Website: lowes
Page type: review-order
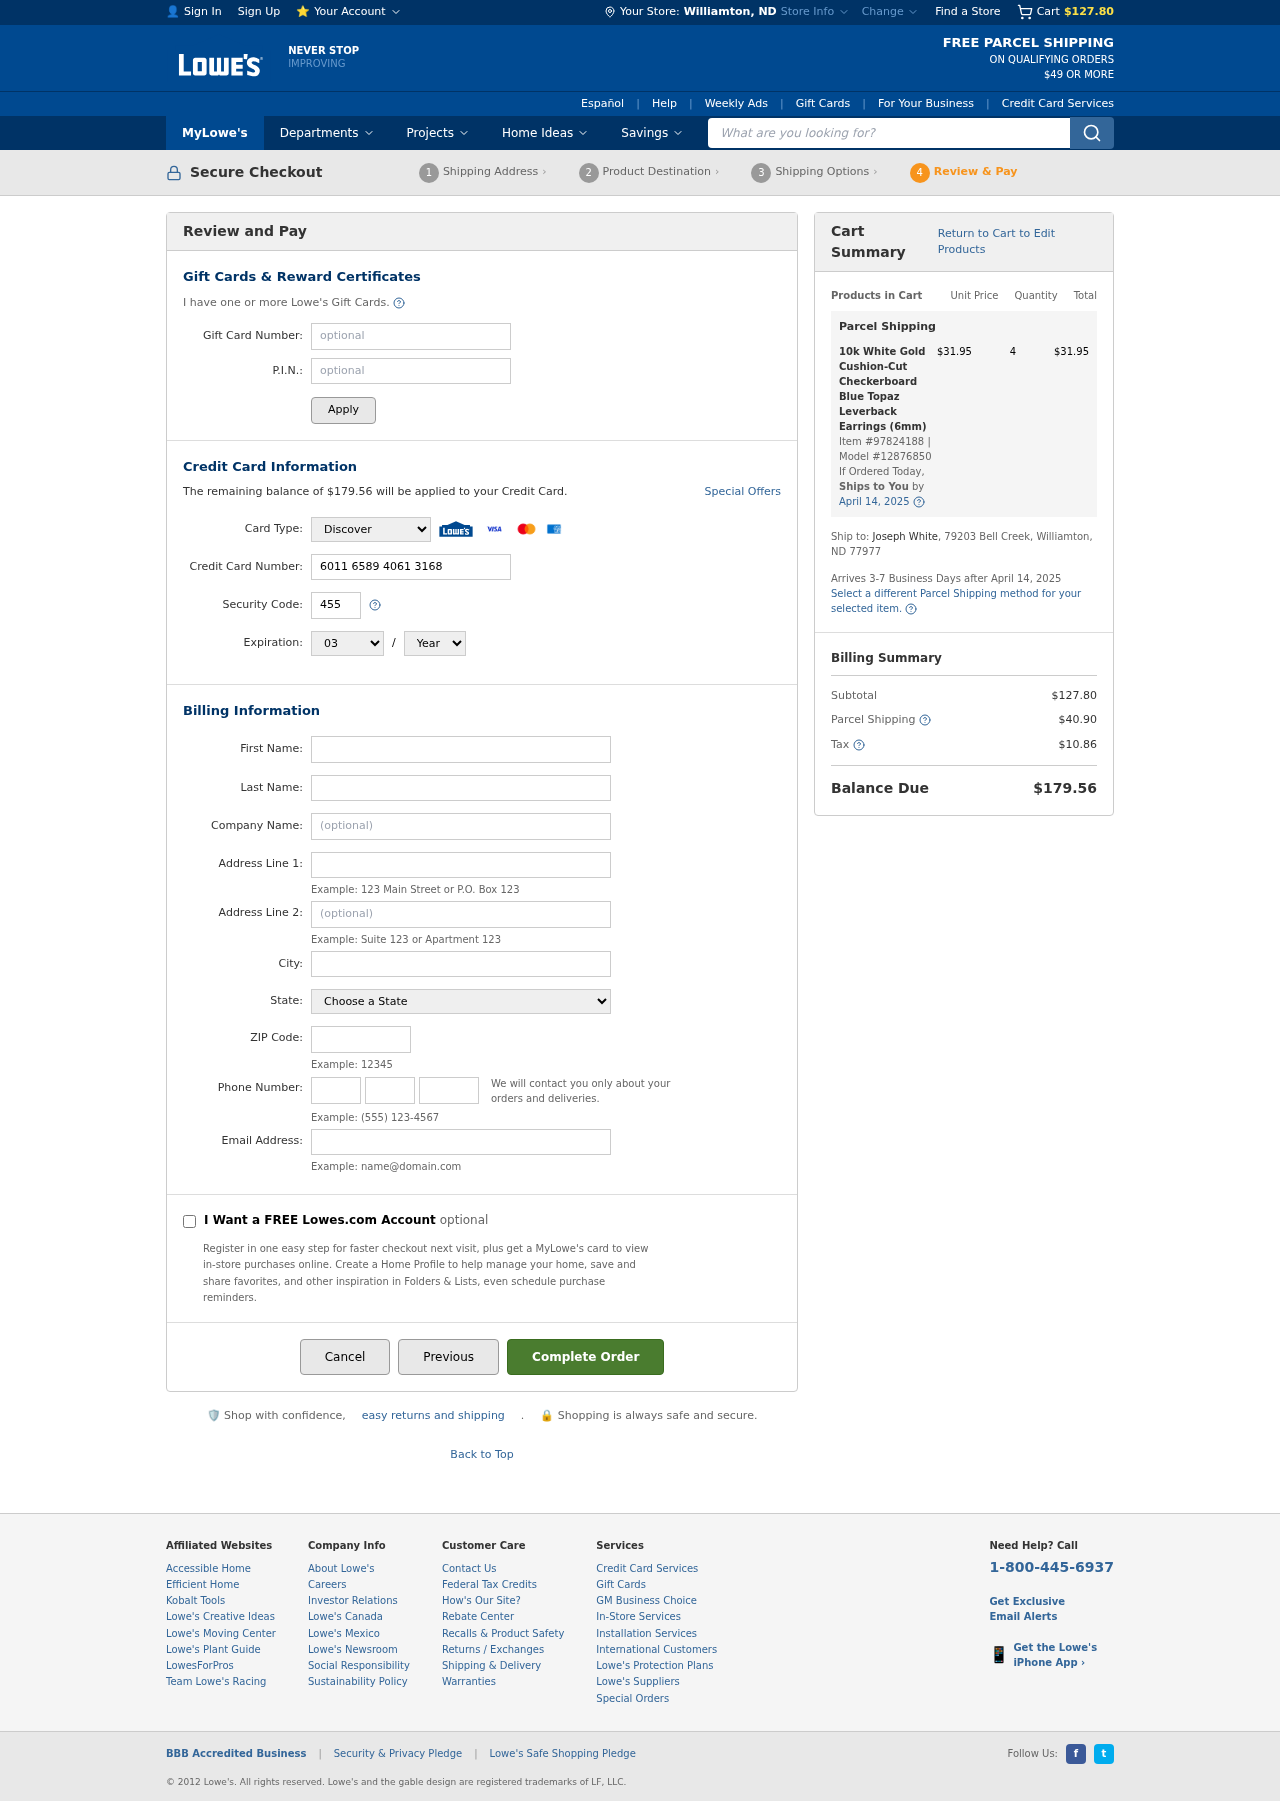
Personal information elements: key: PII_CARD_CVV
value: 455
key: PII_CARD_EXPIRY_MONTH
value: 03
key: PII_CARD_EXPIRY_YEAR
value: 29
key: PII_CARD_NUMBER
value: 6011 6589 4061 3168
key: PII_CARD_TYPE
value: Discover
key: PII_CITY
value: Williamton
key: PII_CITY_STATE
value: Williamton, ND
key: PII_EMAIL
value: jwhite@yahoo.com
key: PII_FIRSTNAME
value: Joseph
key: PII_LASTNAME
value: White
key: PII_PHONE_AREA
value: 607
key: PII_PHONE_PREFIX
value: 347
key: PII_PHONE_SUFFIX
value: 1904
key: PII_POSTCODE
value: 77977
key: PII_STATE
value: North Dakota
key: PII_STREET
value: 79203 Bell Creek
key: PII_STREET2
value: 79203 Bell Creek
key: PII_STREET2
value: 96368 Hogan Club
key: PII_FULLNAME2
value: Joseph White
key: PII_CITY_STATE_ZIP2
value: Williamton, ND 77977
Product elements: key: PRODUCT1_NAME
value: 10k White Gold Cushion-Cut Checkerboard Blue Topaz Leverback Earrings (6mm)
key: PRODUCT1_PRICE
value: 31.95
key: PRODUCT1_QUANTITY
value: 4
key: PRODUCT1_ITEM_NUMBER
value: Item #97824188
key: PRODUCT1_MODEL_NUMBER
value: Model #12876850
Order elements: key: ORDER_SUBTOTAL
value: $127.80
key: ORDER_BALANCE_DUE
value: $179.56
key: ORDER_SHIPPING_DATE
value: April 14, 2025
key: ORDER_ITEM_TOTAL
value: $31.95
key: ORDER_SHIPPING_DATE2
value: April 14, 2025
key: ORDER_SHIPPING_COST
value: $40.90
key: ORDER_TAX
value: $10.86
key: ORDER_TOTAL
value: $179.56
Search elements: key: HEADER_SEARCH
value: What are you looking for?